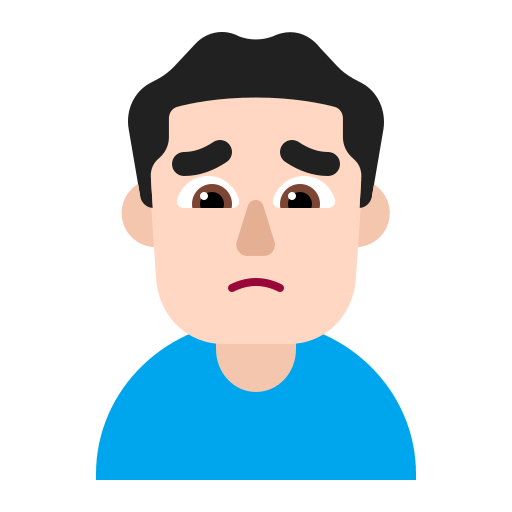
man frowning flat light